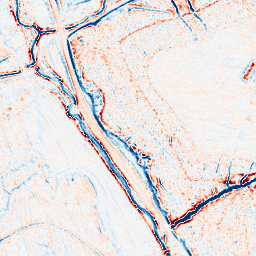
Category: edge_preserving
Decomposition family: bilateral
Decomposition parameters: d: 9
sigma_color: 50
sigma_space: 150
Upsampling method: regularized
Upsampling parameters: scale: 4
lambda_reg: 0.01
Upsampling scale: 4